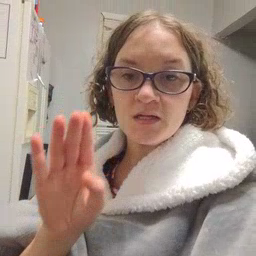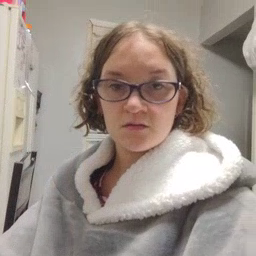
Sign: bee